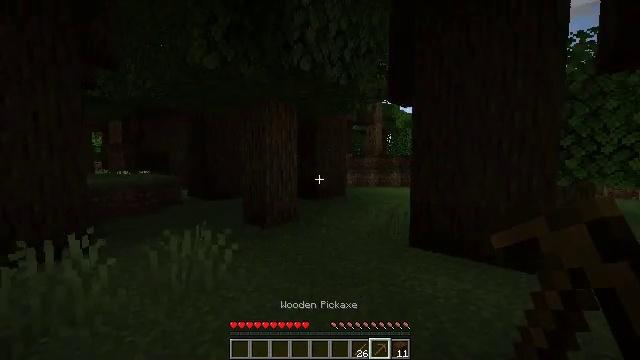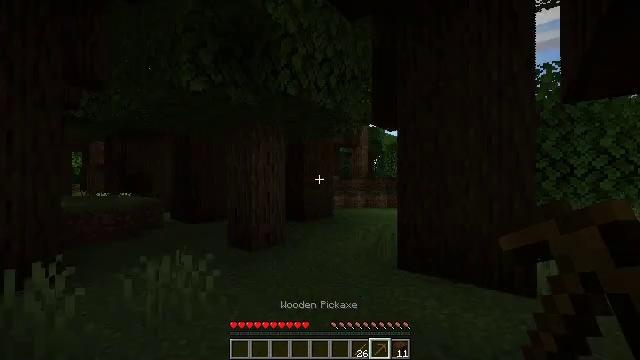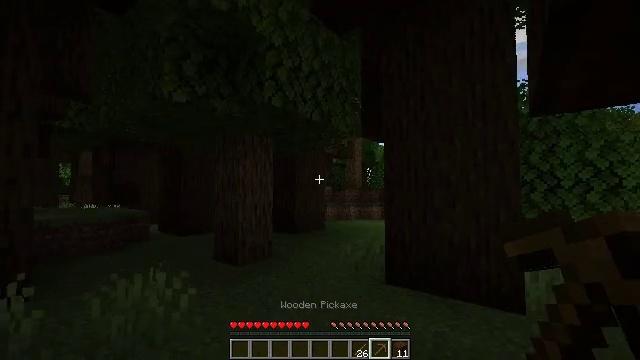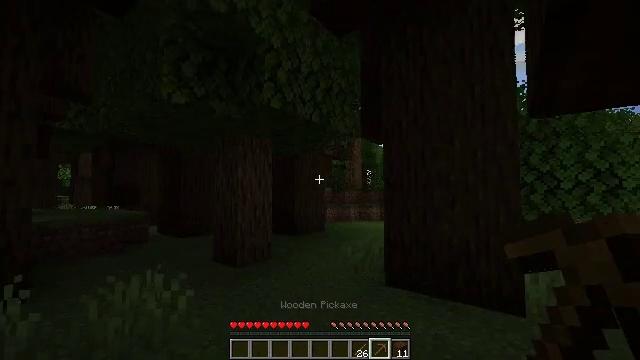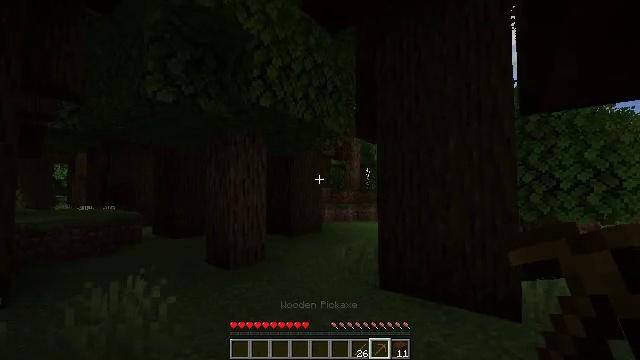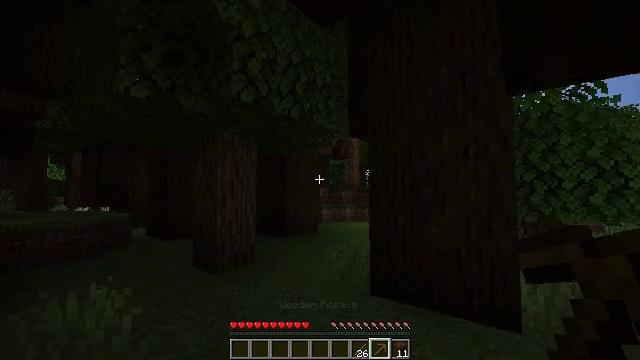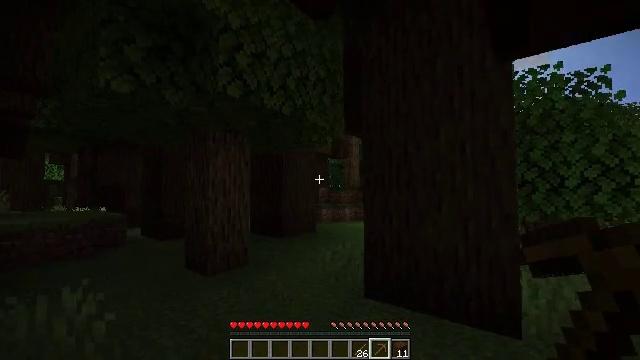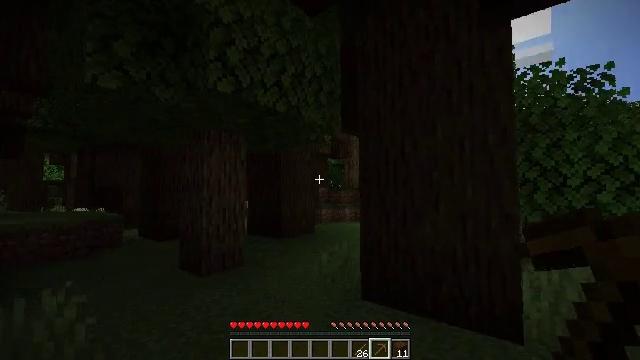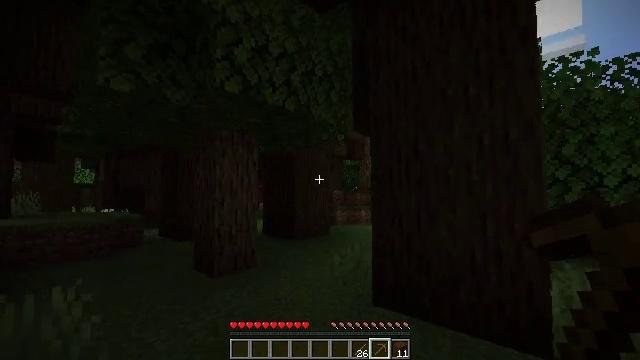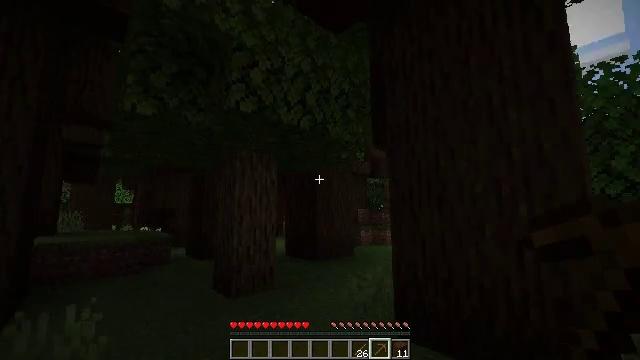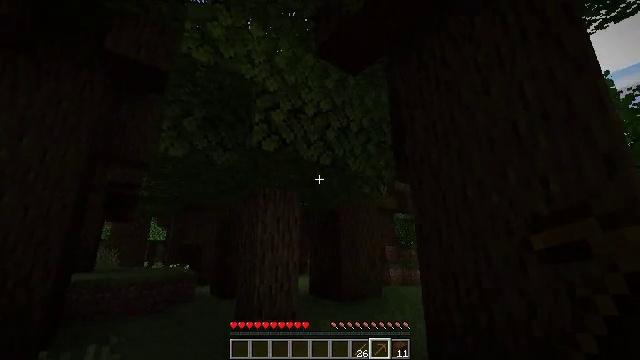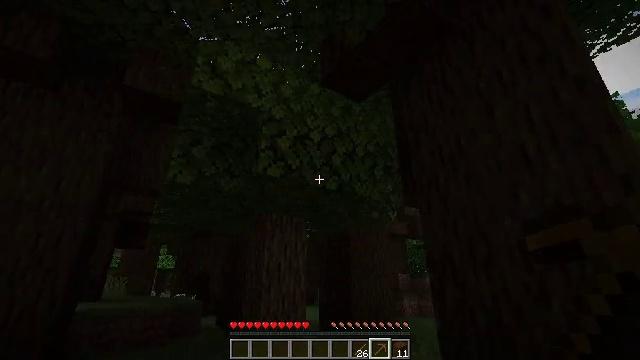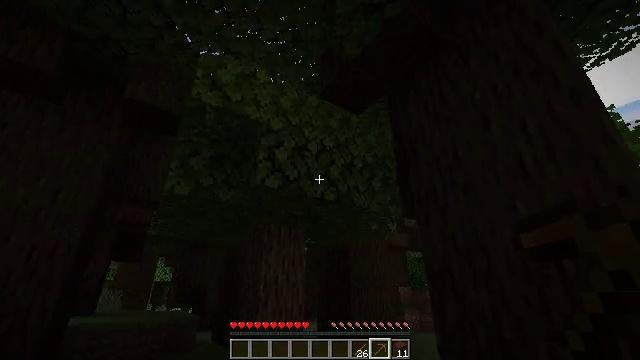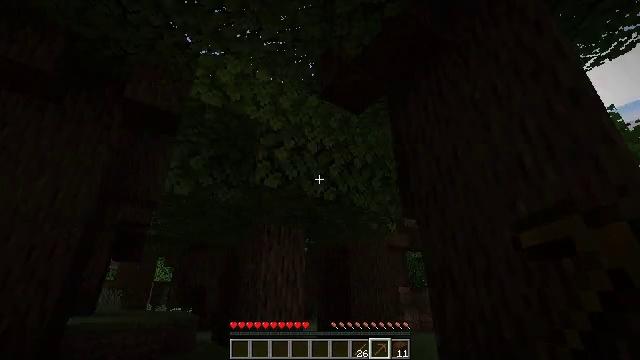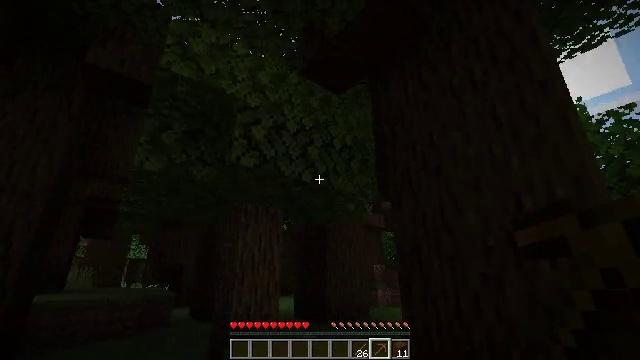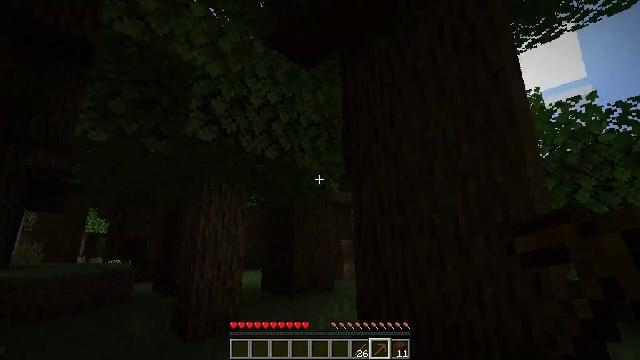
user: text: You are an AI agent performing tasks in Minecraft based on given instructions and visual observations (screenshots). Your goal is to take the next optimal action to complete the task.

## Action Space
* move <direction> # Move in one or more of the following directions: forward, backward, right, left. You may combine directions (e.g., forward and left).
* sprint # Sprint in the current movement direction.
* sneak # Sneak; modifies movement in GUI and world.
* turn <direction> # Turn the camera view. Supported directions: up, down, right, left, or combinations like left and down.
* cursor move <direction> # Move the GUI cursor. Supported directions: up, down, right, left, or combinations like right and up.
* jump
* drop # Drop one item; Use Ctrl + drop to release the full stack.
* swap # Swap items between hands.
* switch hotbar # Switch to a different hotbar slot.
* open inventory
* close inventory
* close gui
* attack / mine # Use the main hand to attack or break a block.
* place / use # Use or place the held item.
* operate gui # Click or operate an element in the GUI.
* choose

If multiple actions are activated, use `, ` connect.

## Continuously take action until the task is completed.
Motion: motion action
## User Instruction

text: Chop down the dark oak log.
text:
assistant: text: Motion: move right, turn right and up
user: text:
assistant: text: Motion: move forward and move right, turn right and up
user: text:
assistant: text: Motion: move forward and move right
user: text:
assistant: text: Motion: move forward and move right
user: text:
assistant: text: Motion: move forward and move right
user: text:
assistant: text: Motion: move forward and move right
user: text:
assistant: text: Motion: move forward and move right
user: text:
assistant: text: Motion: move forward and move right, turn left
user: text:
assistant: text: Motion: turn left and up
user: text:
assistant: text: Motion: turn left and up
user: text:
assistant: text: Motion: turn left and up
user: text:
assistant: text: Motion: turn up
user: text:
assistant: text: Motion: no_op
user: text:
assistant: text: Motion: move right, turn right and down
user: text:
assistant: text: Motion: move right, turn right and down
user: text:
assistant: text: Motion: move right, turn right and down
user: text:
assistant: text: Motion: move forward and move right, turn right and down
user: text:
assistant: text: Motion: move forward
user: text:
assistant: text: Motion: move forward
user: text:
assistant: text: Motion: move forward
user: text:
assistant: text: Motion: move forward, attack / mine
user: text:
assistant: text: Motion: move forward, attack / mine
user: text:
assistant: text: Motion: attack / mine
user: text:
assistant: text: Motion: attack / mine
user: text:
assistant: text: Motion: attack / mine
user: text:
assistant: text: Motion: attack / mine
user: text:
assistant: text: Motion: attack / mine
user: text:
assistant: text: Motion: attack / mine
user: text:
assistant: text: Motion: attack / mine
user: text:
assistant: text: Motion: attack / mine